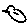
Label: bird